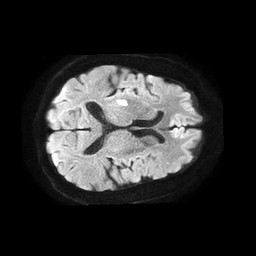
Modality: TRACE
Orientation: axial
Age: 72
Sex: male
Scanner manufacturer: philips
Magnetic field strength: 1.5 T
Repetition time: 4.6 s
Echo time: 0.09059 s